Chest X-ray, PA view. Patient: 28 years old, sex M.
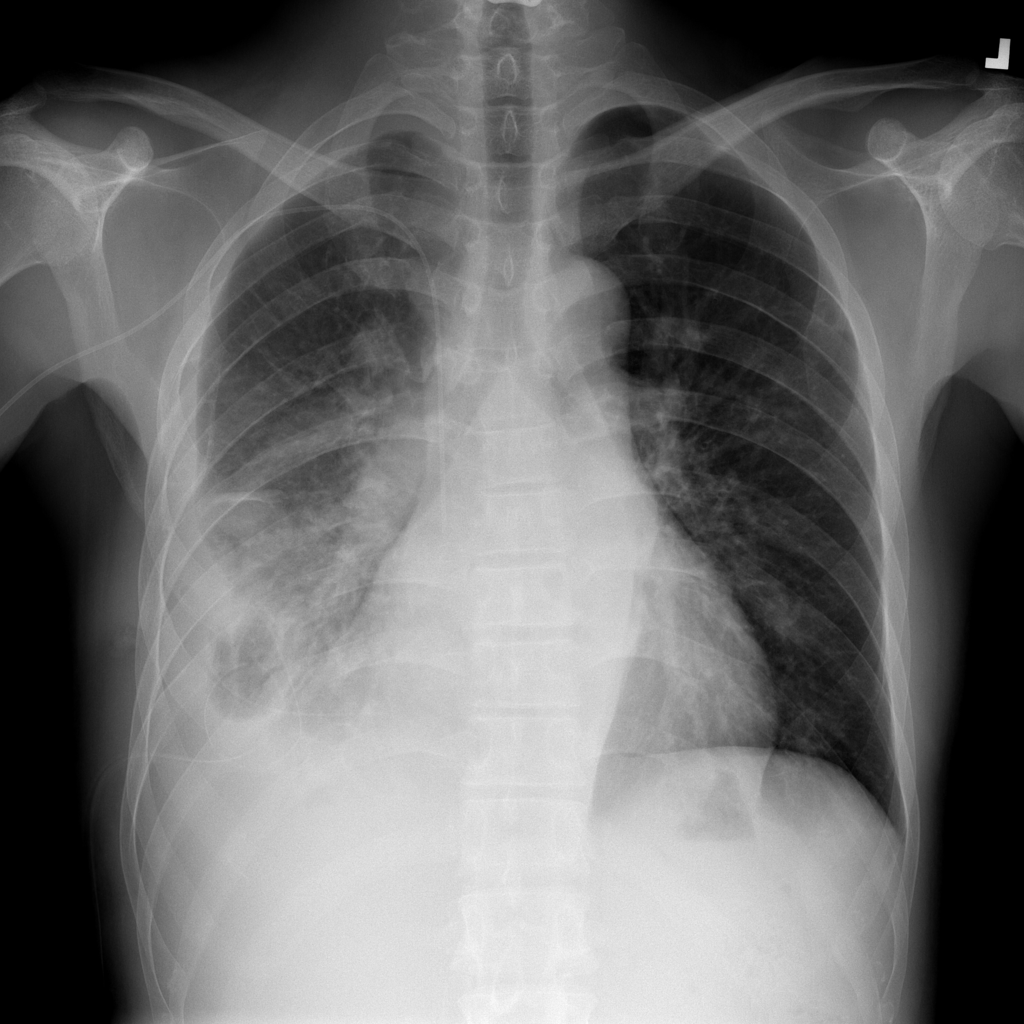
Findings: No Finding